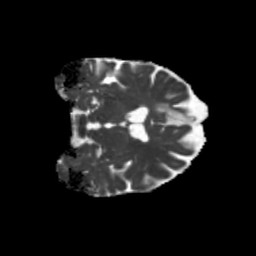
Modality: MD
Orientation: coronal
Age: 76
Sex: female
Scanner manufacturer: siemens
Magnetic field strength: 3 T
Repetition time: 5.25 s
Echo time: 0.08 s